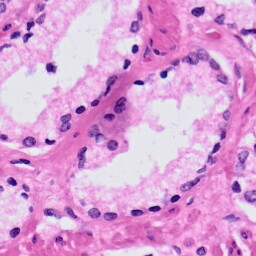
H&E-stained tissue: Prostate